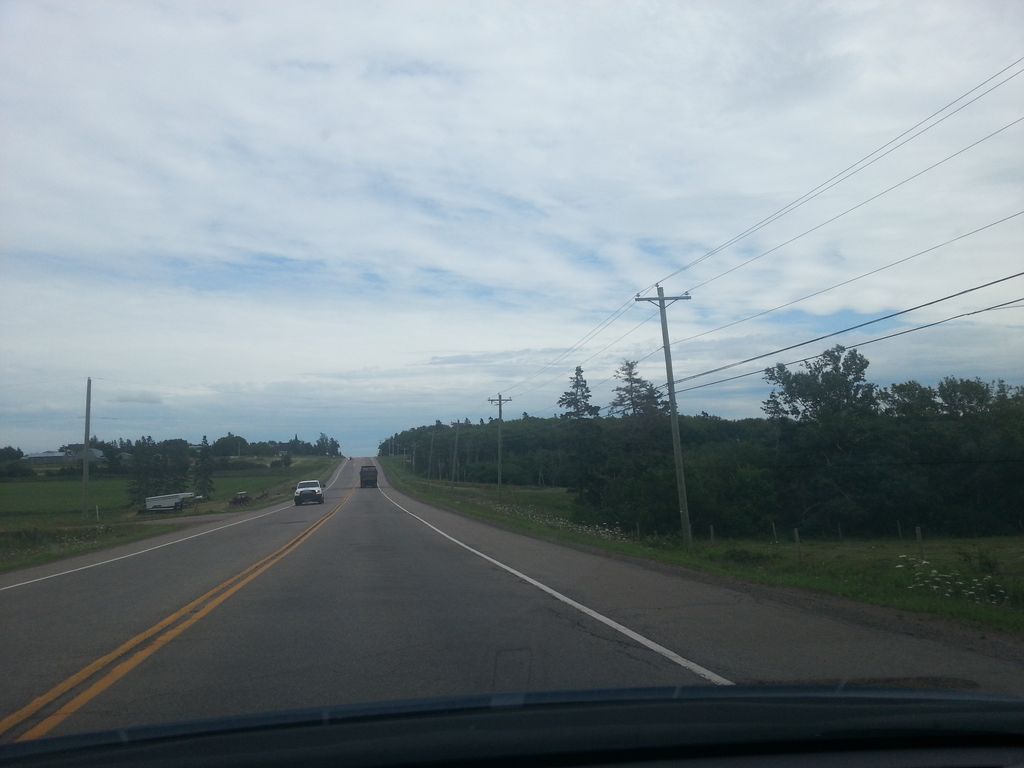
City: charlottetown